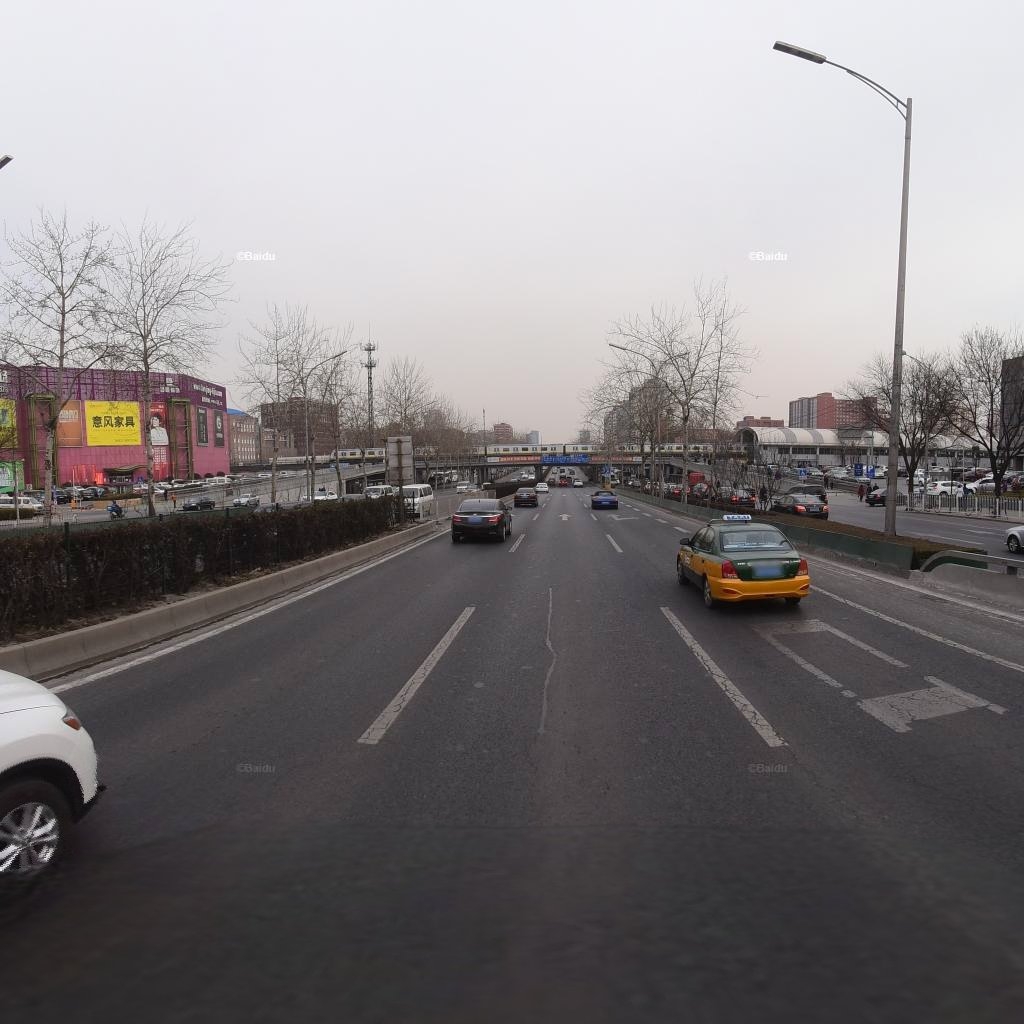
Region: Haidian
Road damage annotations: longitudinal patch, longitudinal crack